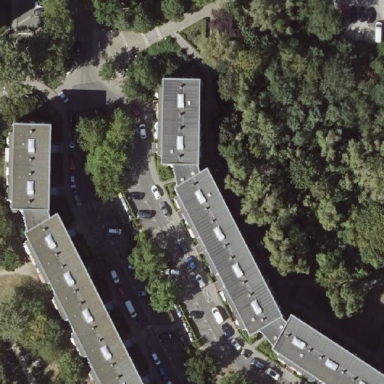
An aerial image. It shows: Diagonal street-side parking available as amenity.